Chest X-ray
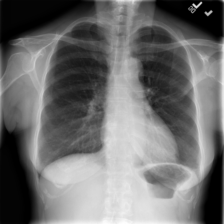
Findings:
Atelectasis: negative
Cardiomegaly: negative
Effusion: negative
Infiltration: negative
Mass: negative
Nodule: negative
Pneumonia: negative
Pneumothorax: negative
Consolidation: negative
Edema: negative
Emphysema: negative
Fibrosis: negative
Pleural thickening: negative
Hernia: negative